Interaction volume radius: 10 \u00c5
Interaction volume height: 10 \u00c5
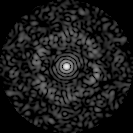
Disorder parameter: 0.8223